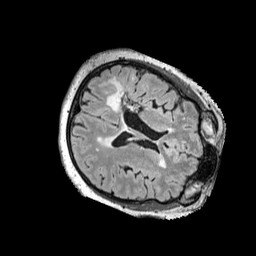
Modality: FLAIR
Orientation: axial
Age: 51
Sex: female
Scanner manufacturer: siemens
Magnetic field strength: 3 T
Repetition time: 5 s
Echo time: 0.387 s